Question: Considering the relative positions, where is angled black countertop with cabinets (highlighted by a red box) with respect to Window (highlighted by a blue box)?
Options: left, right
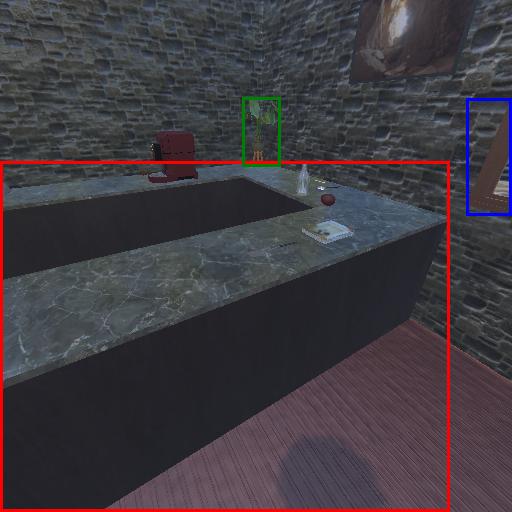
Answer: left